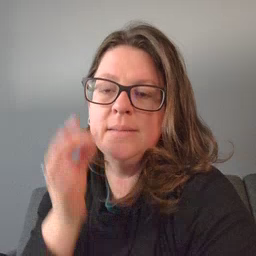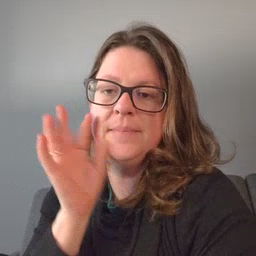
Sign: bee